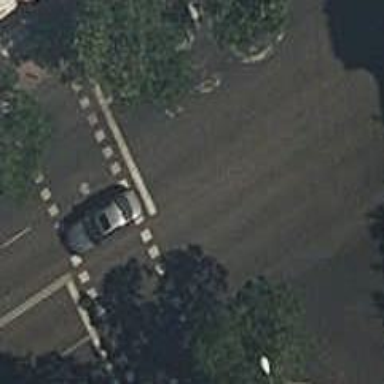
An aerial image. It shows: Road with traffic signals at crossing.